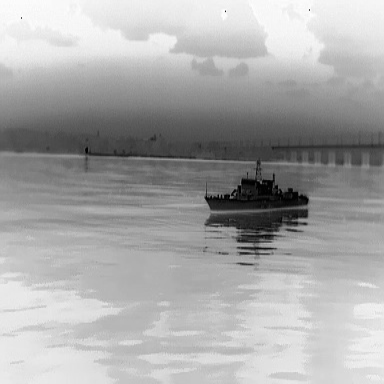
There is a warship in the infrared image.